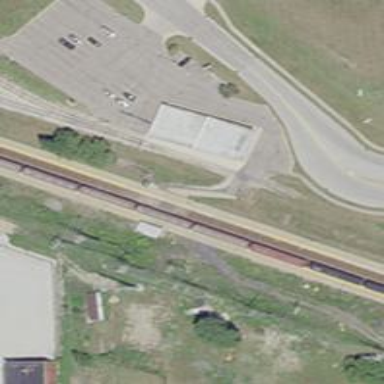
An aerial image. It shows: Railway crossing.